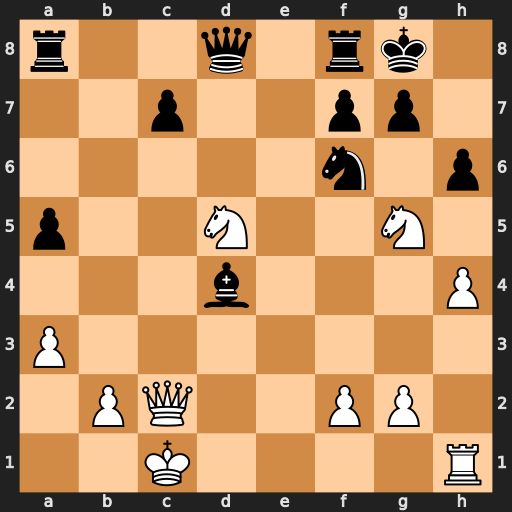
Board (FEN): r2q1rk1/2p2pp1/5n1p/p2N2N1/3b3P/P7/1PQ2PP1/2K4R
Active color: w
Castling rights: -
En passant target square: -
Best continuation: Nxf6+ gxf6 Qh7#